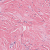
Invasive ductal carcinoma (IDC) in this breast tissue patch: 0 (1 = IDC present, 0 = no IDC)